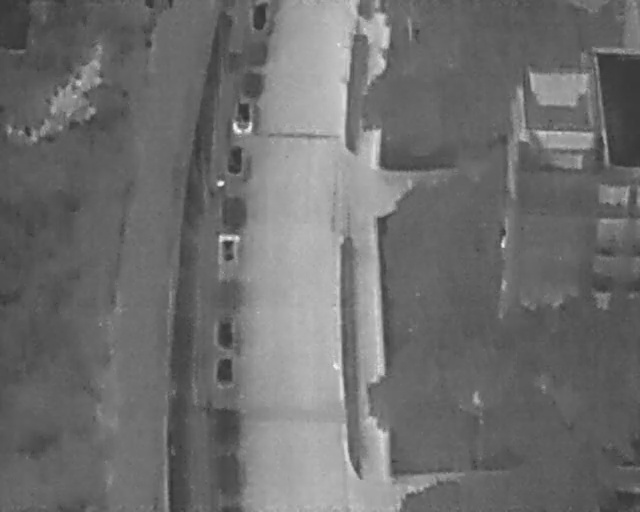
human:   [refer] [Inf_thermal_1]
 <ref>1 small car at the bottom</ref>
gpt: <box>[[32, 70, 37, 74, 2]]</box>

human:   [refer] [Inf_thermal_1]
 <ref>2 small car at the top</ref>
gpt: <box>[[38, 1, 42, 4, 2], [35, 20, 40, 24, 2]]</box>

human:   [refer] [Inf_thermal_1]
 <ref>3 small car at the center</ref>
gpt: <box>[[34, 29, 38, 32, 4], [33, 46, 38, 50, 2], [33, 63, 37, 66, 2]]</box>